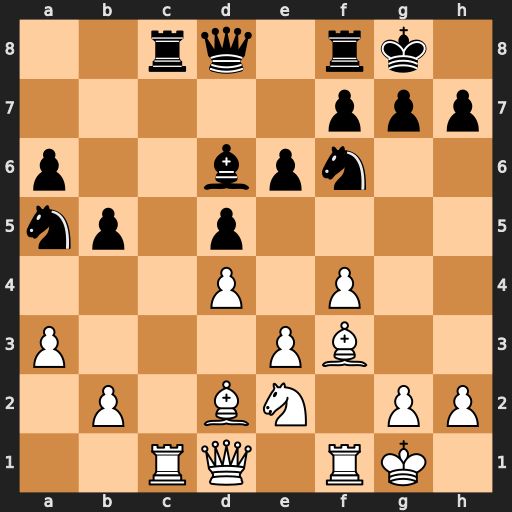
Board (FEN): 2rq1rk1/5ppp/p2bpn2/np1p4/3P1P2/P3PB2/1P1BN1PP/2RQ1RK1
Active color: w
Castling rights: -
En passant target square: -
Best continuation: Rxc8 Qxc8 Bxa5